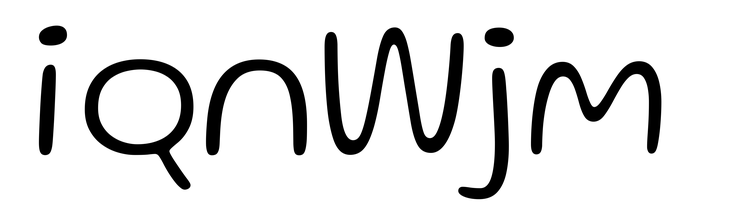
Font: Gluten_ExtraLight